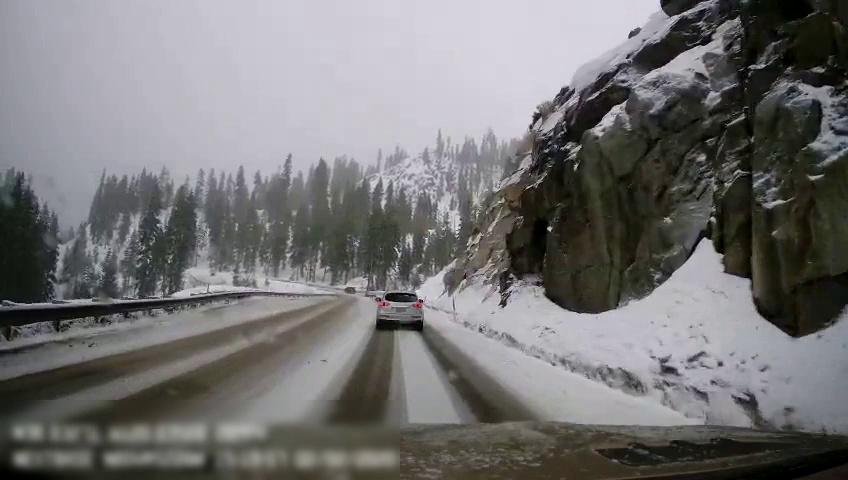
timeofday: Day
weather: Snowy
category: Drivable Space
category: Vehicles | SUV
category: Vehicles | SUV